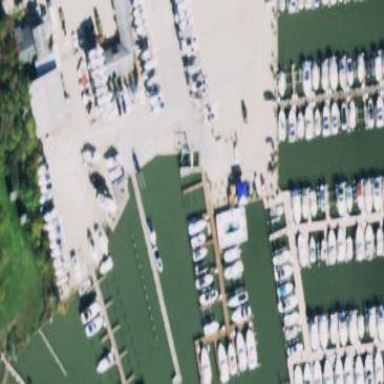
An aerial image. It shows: Marina on leisure land.